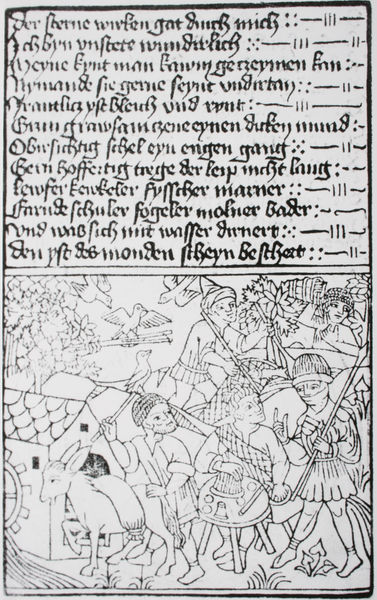
Titel: Baseler Holzschnitte, Lunakinder
Standort: Schweinfurt
Institution: Bibliothek Otto Schäfer
Schlagwörter: baum, hand, mann, vogel, wasser, weiß, baden, bäume, fluss, menschen, blume, blumen, finger, frau, grau, männer, schwarz, tisch, zeichnung, dach, haus, tier, tiere, wiese, hochformat, leute, bart, mütze, mensch, rahmen, bild, bach, häuser, mühle, vögel, weide, händler, pflanzen, gotik, wald, arbeit, bauern, esel, fliegen, pferd, sack, stock, engel, garten, holzschnitt, schrift, papier, stab, ernte, getreide, ziegel, linien, drehen, rad, lanze, soldaten, inschrift, tischchen, deutsch, bauer, oben, unten, buch, burg, linie, tauben, druck, stich, blanc, noir, illustration, schwarzweiß, schwert, text, waffen, zeitung, buchstabe, buchstaben, soldat, literatur, worte, tasche, ritter, esen, maultier, maison, wanderer, mittelalter, gedicht, krieger, speer, speere, zeilen, räuber, gravure, turban, hirte, schleuder, ziege, gaul, arbre, nature, netz, handschrift, sense, paysan, schindeln, tabelle, mühlrad, paysans, zigel, zeile, enfant, latein, dessin, wörter, gothique, arbres, jeu, oiseau, buchmalerei, travail, zoll, oiseaux, zweigeteilt, allemagne, soldats, icon, codex, liste, illlustration, impression, sprache, menchen, hommes, calligraphie, diable, texte, stocke, manuel, âne, page, écriture, altertümlich, eses, handschrif, linol, linolschniit, linolschnitt, schnitt, verse, moulin, fête, image, moyen-âge, imprimé, médieval, escamoteur, chschrift